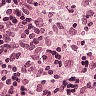
Metastatic tissue present: no